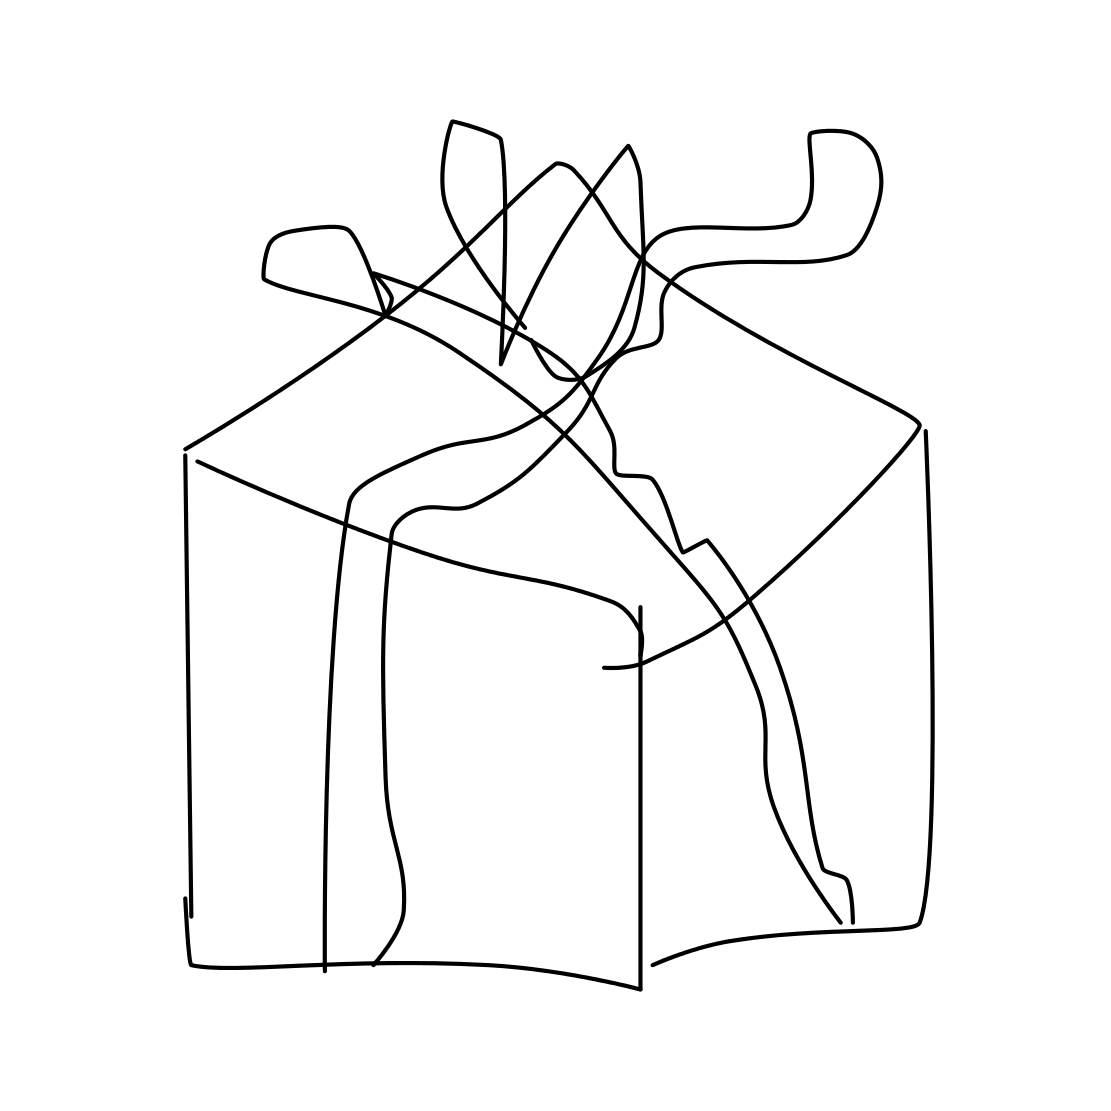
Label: present